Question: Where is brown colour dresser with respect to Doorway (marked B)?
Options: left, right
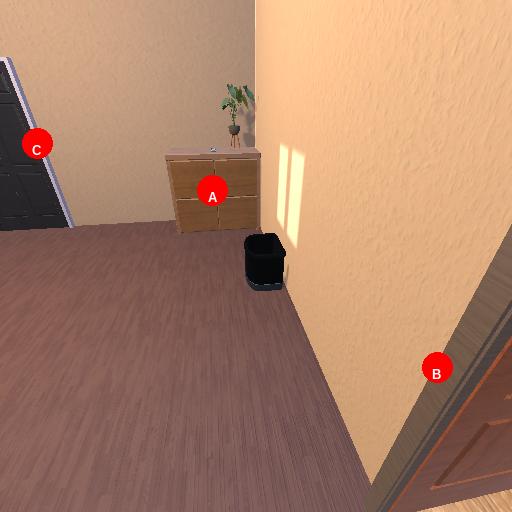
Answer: left